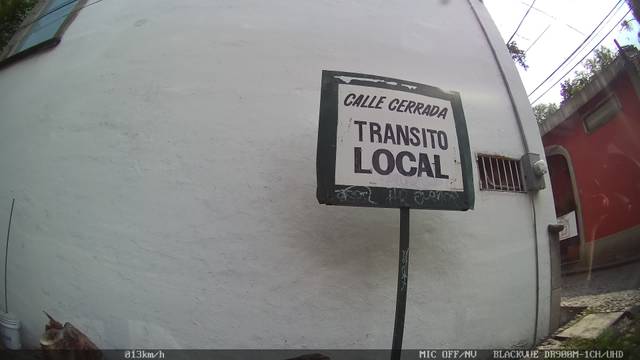
Region: Mexico
Coordinates: 19.35, -99.199